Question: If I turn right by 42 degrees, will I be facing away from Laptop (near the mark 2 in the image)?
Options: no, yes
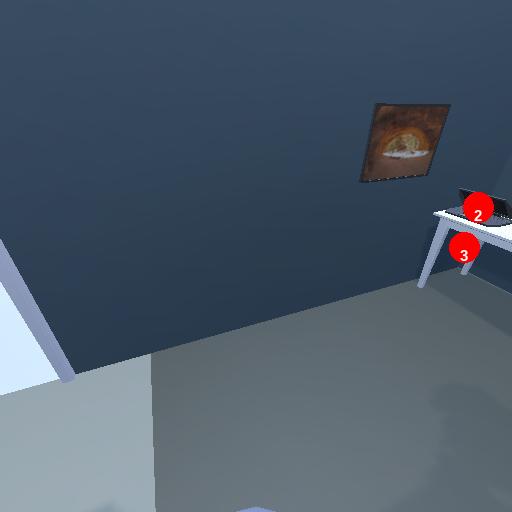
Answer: no